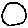
Label: circle